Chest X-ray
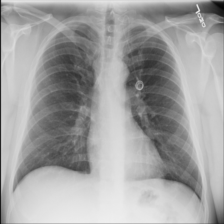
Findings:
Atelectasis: negative
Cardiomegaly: negative
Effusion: negative
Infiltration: negative
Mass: negative
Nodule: negative
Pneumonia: negative
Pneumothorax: negative
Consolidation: negative
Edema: negative
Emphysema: negative
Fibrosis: negative
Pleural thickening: negative
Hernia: negative